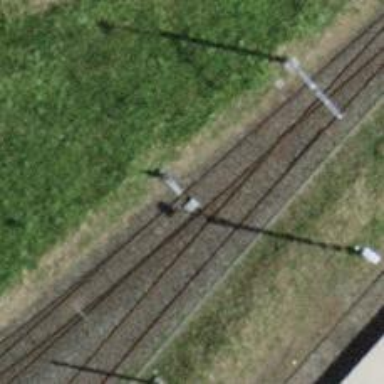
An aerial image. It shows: Single-track electrified rail service spur with contact line.